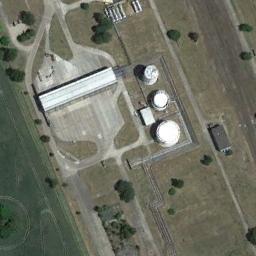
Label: storage_tank